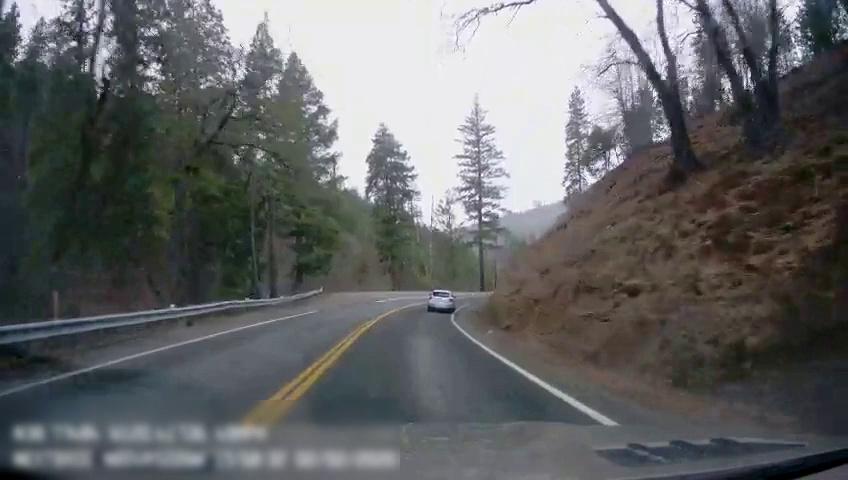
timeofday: Day
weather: Cloudy
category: Drivable Space
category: Vehicles | Car
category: Lanes | Current Lane
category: Lanes | Current Lane
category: Lanes | Opposite Lane